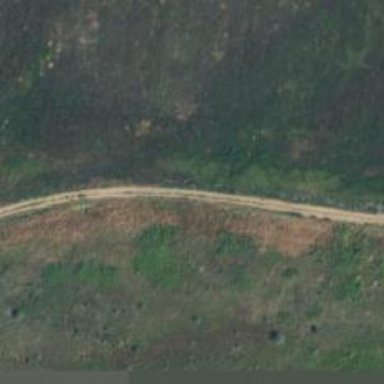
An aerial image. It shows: Track road with grade3 tracktype.